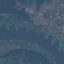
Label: River